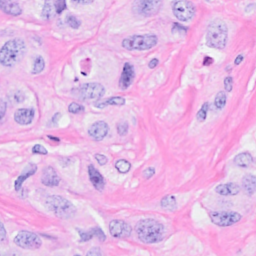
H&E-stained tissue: Breast